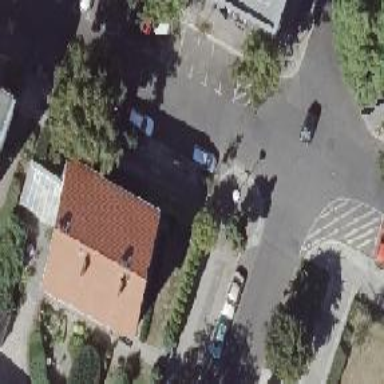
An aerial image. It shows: Residential road with asphalt surface. There are sidewalks on both sides. Parking is available on the left lane and street side.